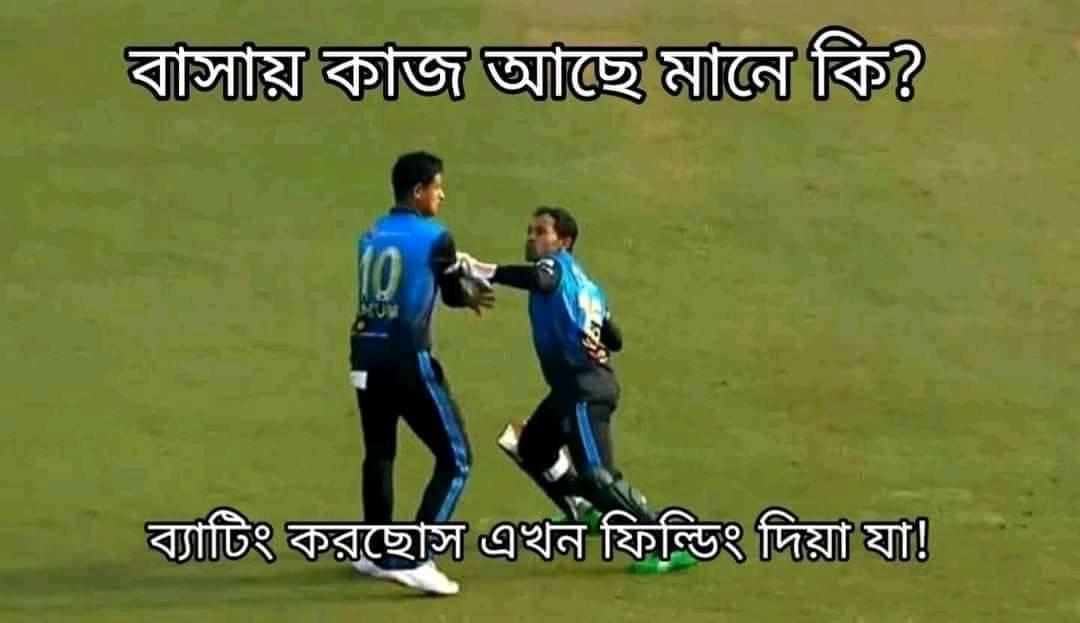
Caption: বাসায় কাজ আছে মানে কি ?   ব্যাটিং করছোস এখন ফিল্ডিং দিয়া যা !
Label: non-hate